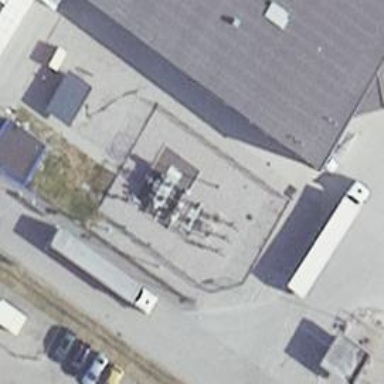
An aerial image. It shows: Outdoor area.